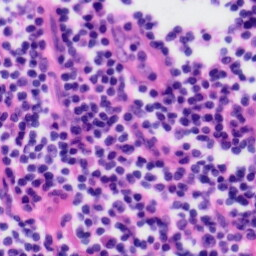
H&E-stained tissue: Tonsil